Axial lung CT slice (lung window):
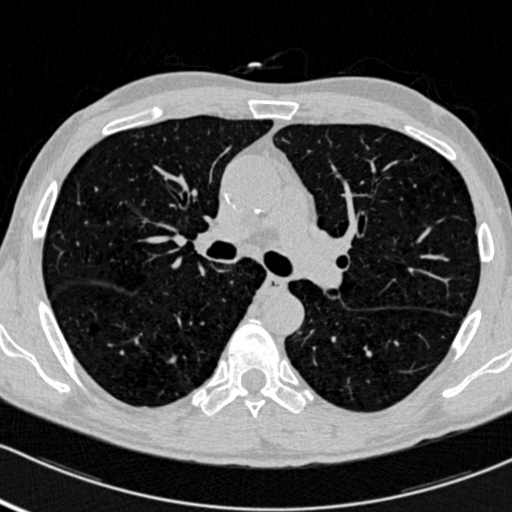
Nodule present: no